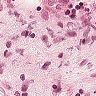
Metastatic tissue present: no